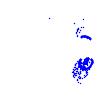
Particle: electron